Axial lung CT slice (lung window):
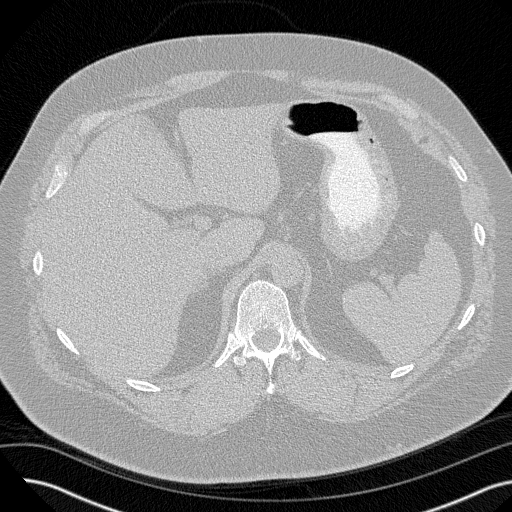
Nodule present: no